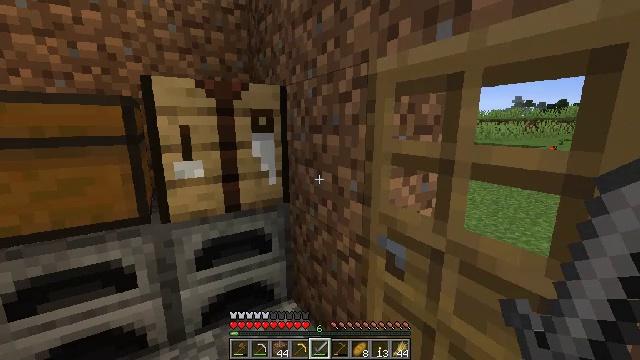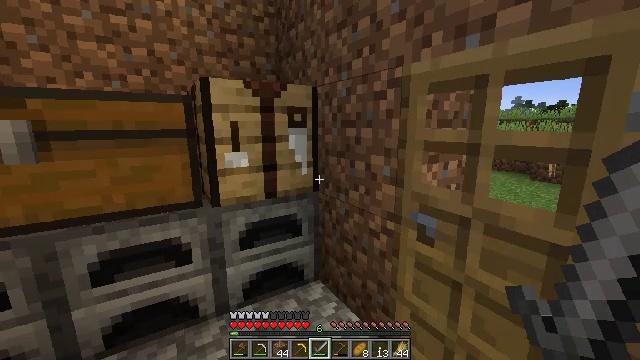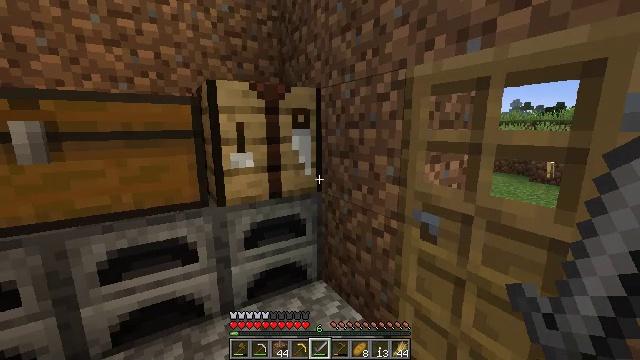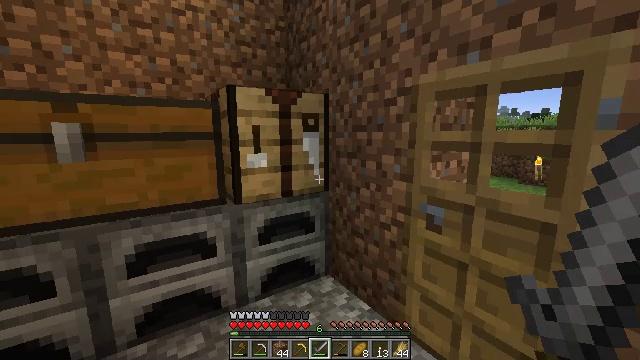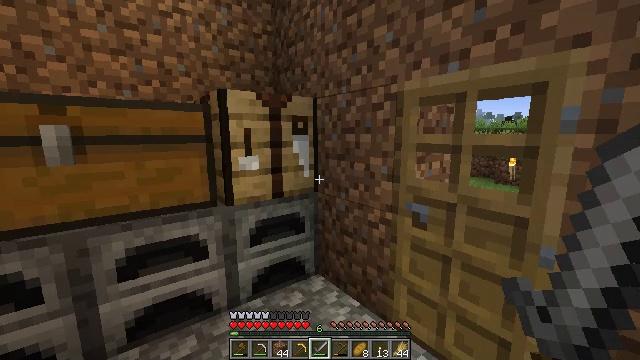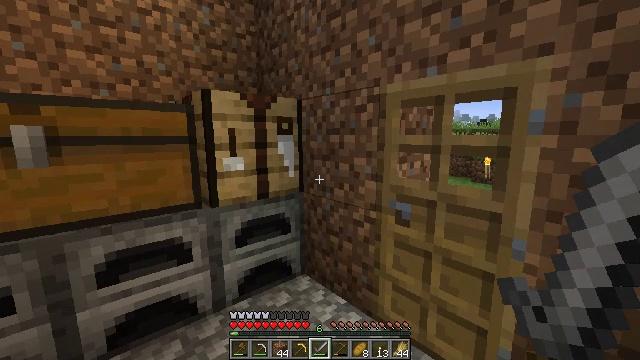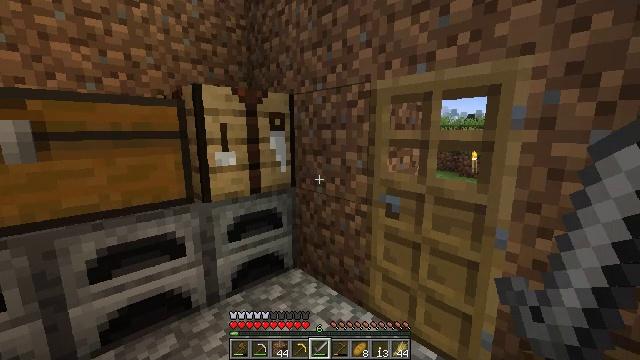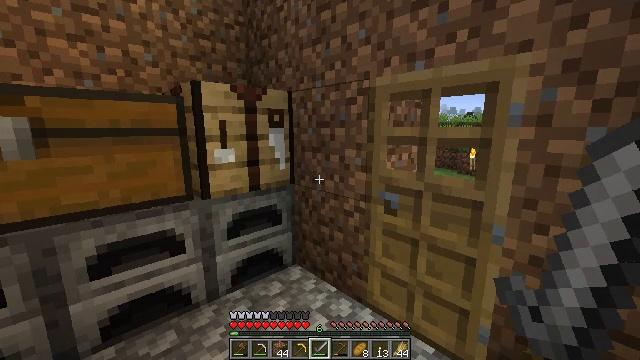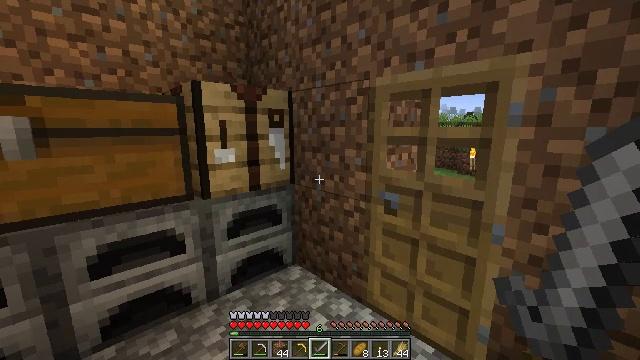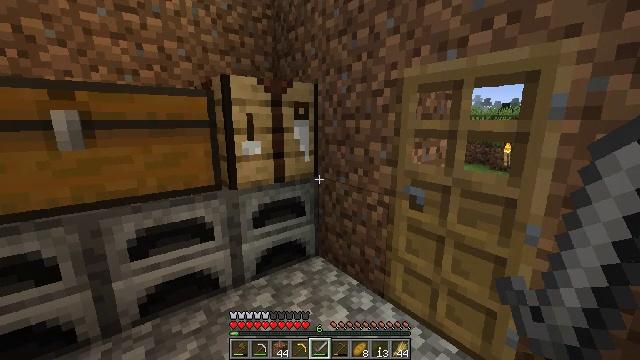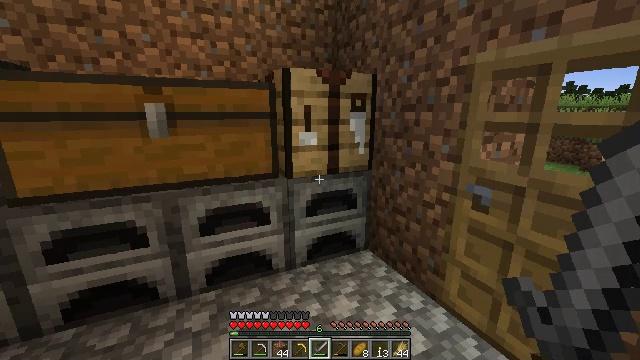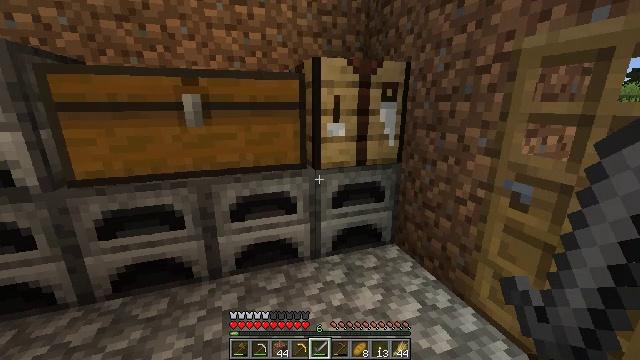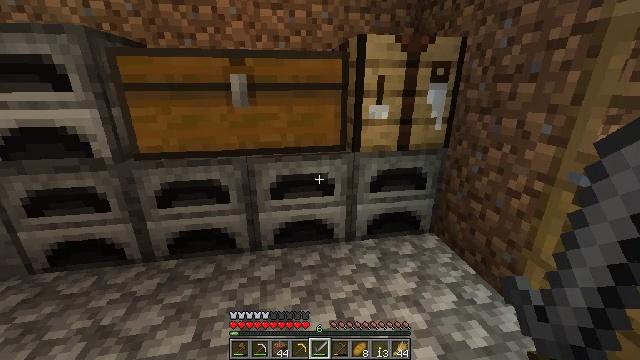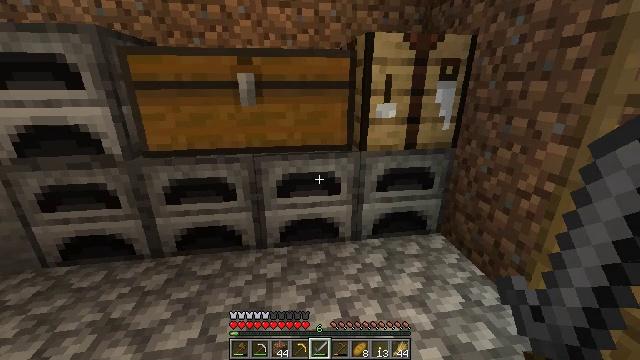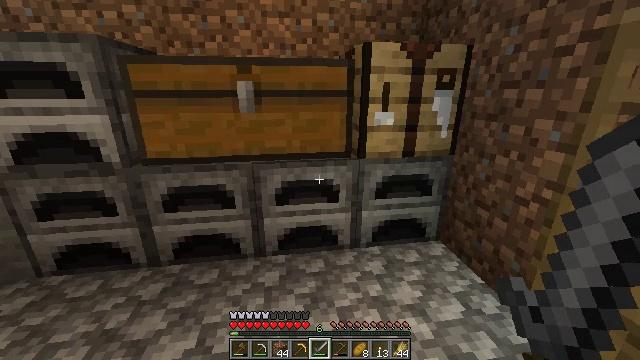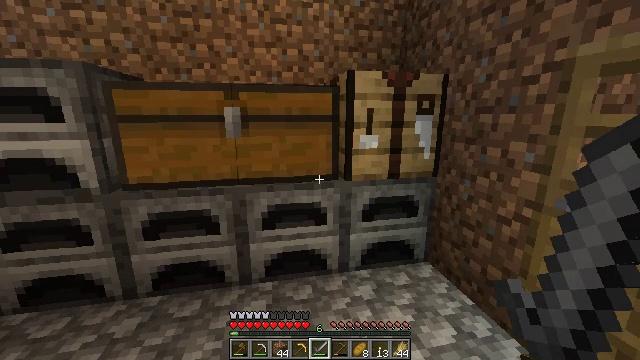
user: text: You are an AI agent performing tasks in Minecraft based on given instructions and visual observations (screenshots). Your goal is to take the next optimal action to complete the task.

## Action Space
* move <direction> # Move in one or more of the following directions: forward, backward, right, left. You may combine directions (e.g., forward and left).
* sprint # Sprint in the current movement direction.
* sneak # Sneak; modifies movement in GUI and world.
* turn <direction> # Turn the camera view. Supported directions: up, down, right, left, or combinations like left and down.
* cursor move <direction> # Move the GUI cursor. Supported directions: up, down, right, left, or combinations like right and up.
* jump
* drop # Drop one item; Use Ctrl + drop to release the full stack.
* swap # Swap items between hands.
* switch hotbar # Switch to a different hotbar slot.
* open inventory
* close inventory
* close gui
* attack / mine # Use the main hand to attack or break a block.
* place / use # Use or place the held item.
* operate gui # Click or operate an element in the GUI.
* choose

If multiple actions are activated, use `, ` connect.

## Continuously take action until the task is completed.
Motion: motion action
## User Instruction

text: Craft a shield with wood and iron.
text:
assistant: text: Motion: move back and move left
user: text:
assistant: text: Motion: move back and move left
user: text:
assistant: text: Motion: turn right and up
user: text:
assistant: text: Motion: turn right
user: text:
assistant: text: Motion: turn right
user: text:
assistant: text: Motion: turn right and down
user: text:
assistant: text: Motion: no_op
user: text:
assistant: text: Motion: no_op
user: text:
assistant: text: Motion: turn left and down
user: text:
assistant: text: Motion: turn left and down
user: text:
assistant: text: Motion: turn left and down
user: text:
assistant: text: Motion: turn left and down
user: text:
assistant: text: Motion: turn left
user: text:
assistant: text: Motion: turn up
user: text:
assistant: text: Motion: turn right and up
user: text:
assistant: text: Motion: turn right and up
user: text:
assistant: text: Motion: turn right and up
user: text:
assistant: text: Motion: turn right and up
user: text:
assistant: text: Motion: turn right and up
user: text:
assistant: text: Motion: no_op
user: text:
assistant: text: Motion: use / place
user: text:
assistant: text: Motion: use / place
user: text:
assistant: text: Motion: use / place
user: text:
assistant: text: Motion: no_op
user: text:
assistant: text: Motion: no_op
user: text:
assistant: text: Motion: no_op
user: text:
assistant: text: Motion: no_op
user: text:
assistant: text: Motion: no_op
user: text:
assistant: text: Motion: no_op
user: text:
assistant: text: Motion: no_op